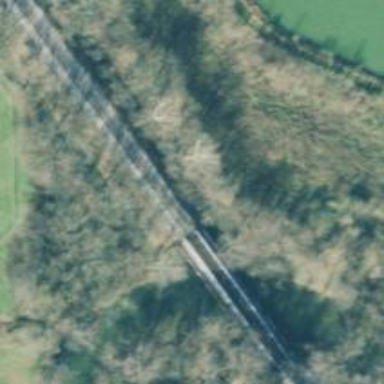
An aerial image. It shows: Bridge over railway tracks marked with milepost 00C.